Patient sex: F
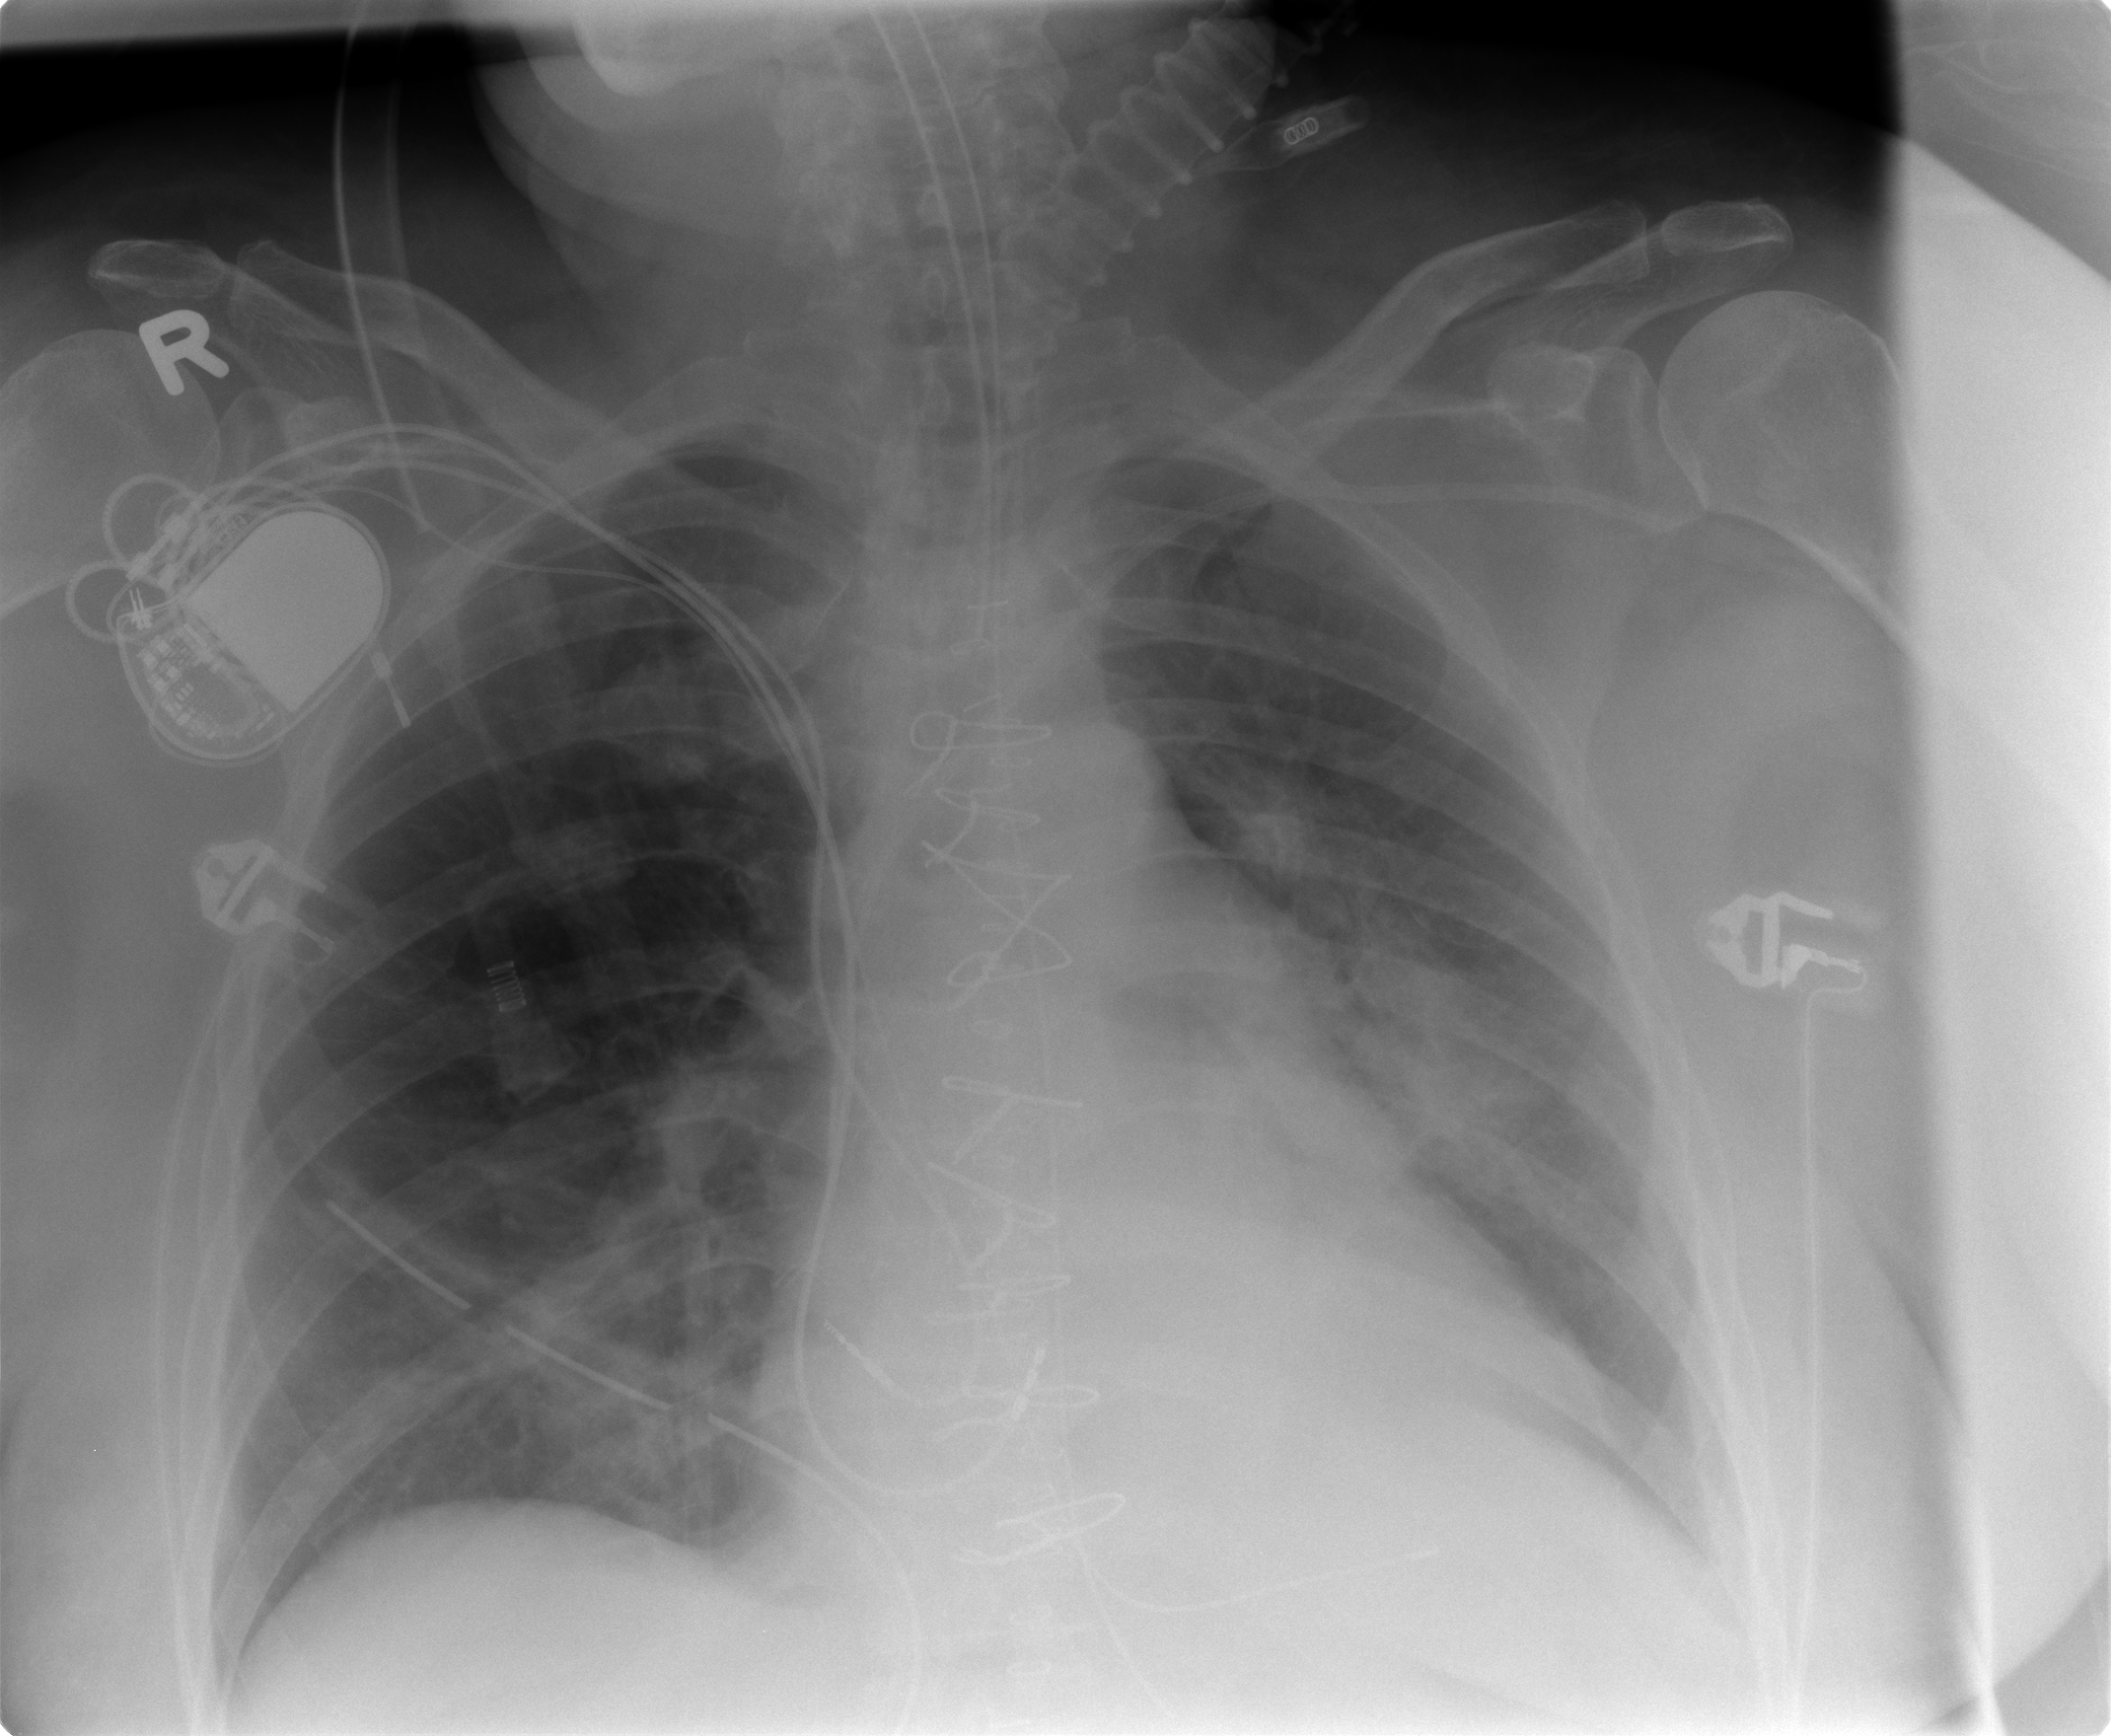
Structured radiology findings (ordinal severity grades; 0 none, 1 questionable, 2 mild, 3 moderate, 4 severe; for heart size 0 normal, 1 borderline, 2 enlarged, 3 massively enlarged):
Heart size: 1
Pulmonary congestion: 2
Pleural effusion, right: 0
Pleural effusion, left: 2
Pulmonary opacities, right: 0
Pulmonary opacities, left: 1
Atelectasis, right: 2
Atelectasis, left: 2